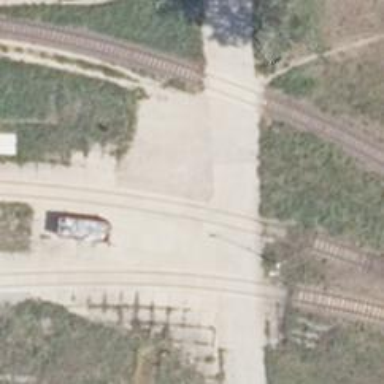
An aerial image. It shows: Rail spur service.